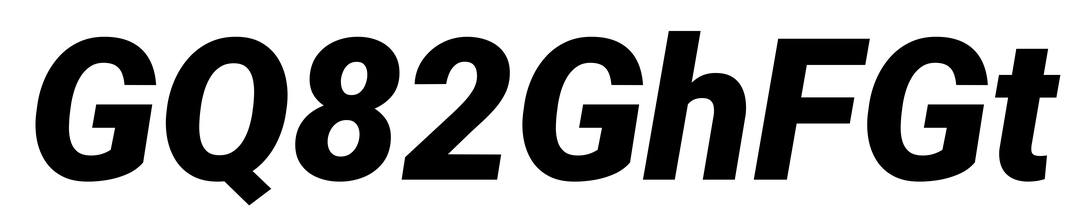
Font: Roboto-Italic_Black_Italic